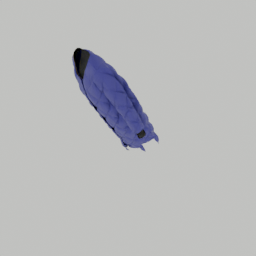
Label: people